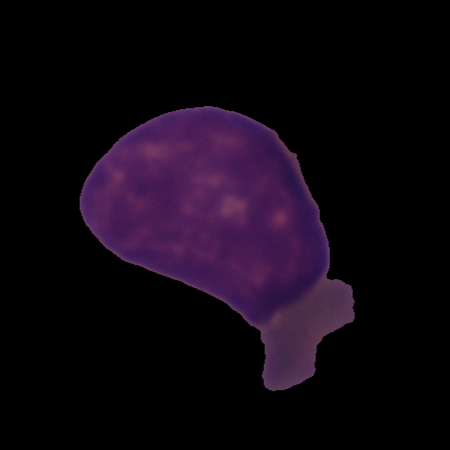
Label: cancer